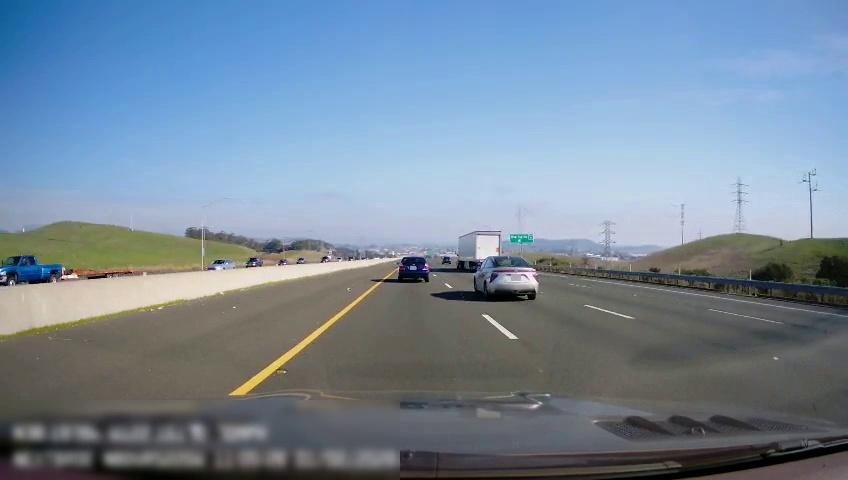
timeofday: Day
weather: Sunny
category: Drivable Space
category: Vehicles | Other LV
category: Vehicles | Car
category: Vehicles | Car
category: Vehicles | SUV
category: Vehicles | Truck
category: Vehicles | Car
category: Vehicles | Truck
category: Lanes | Current Lane
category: Lanes | Current Lane
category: Lanes | Alternate Lane
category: Lanes | Alternate Lane
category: Lanes | Alternate Lane
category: Traffic | Signs